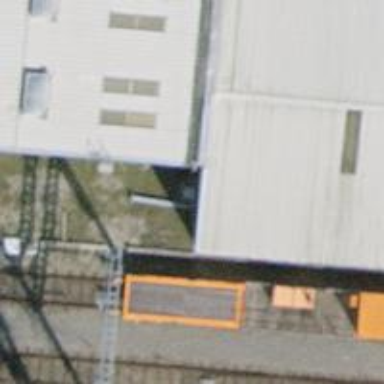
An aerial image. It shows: Single rail spur service tunnel with building passage for the tracks.